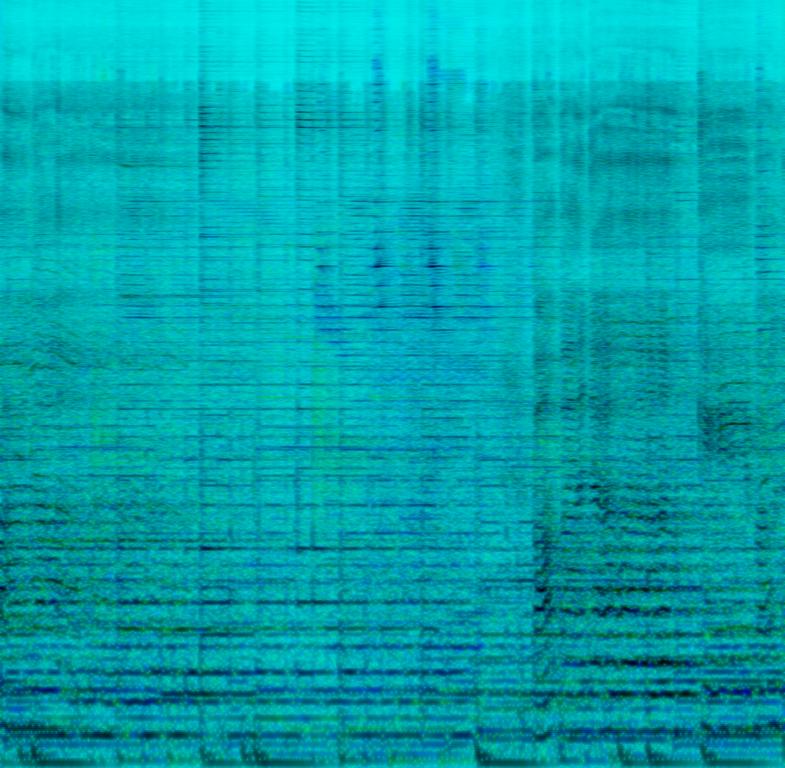
Strings are playing a soft chord melody along to a a sitar supporting the male and female voice singing together. A digital soft and round kick drum sound is holding the rhythm together with another guitar-like sounding instrument. The instruments are spread across the two sides of the speakers. This song may be playing in a meditation group singing along.